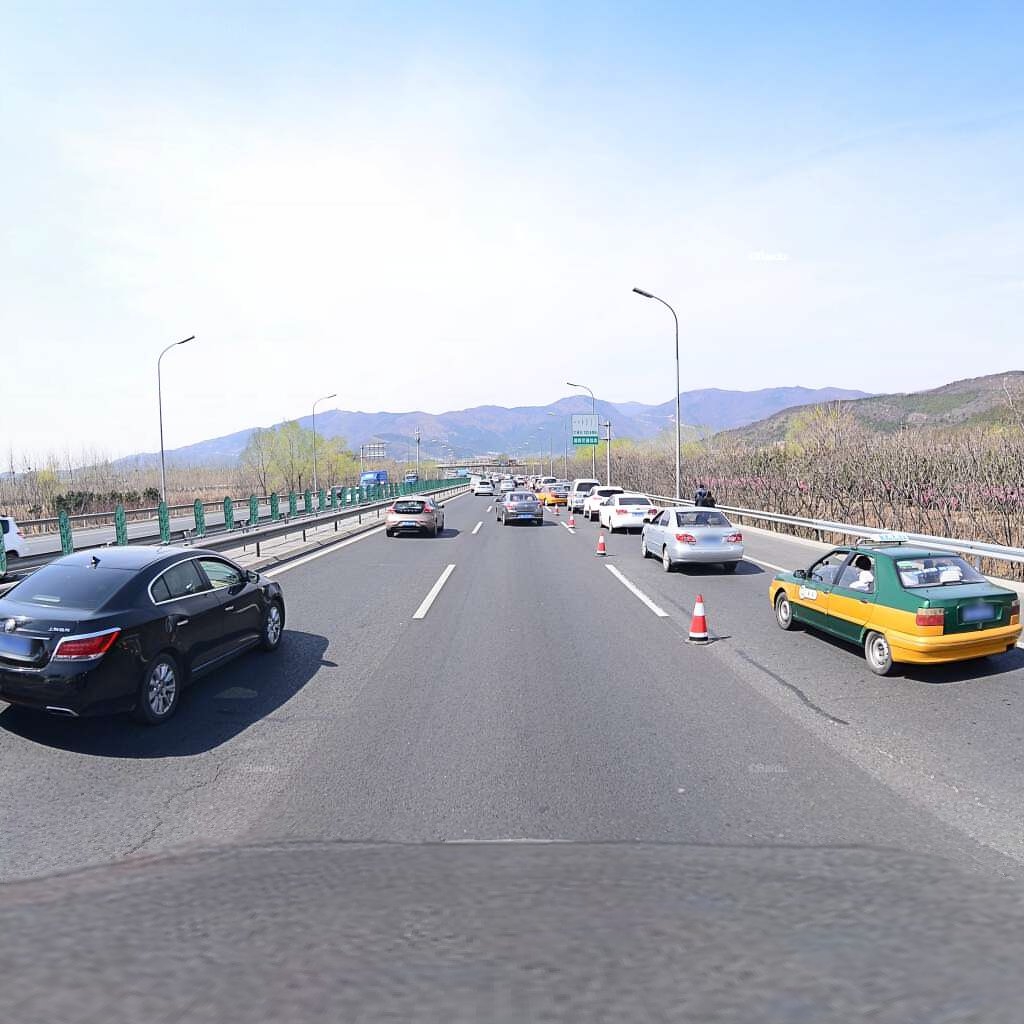
Region: Haidian
Road damage annotations: longitudinal crack, longitudinal patch, longitudinal patch, transverse patch